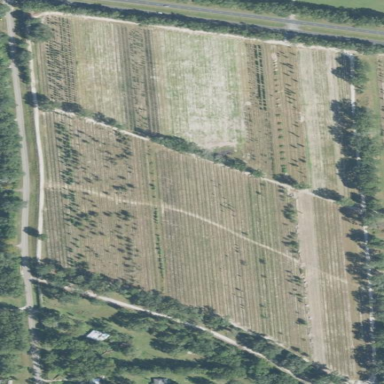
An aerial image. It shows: Plant nursery specializing in trees.